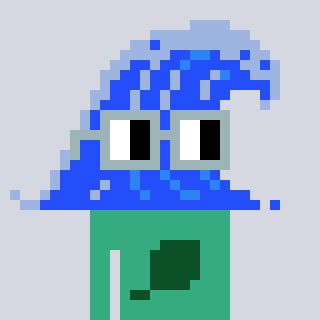
a pixel art character with square dark gray glasses, a wave-shaped head and a teal-colored body on a cool background